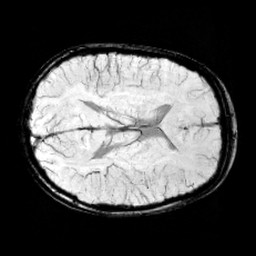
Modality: minIP
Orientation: axial
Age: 9
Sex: male
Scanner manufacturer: siemens
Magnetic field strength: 3 T
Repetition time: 0.027 s
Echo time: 0.02 s